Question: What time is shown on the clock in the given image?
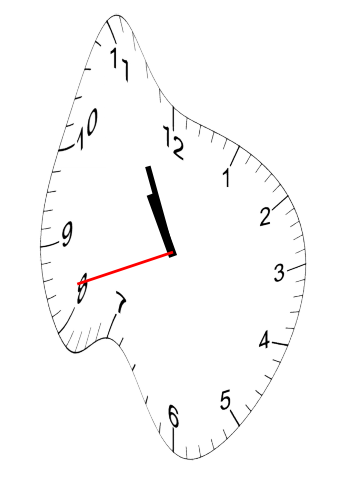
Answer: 10:55:42